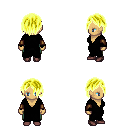
a pixel art fantasy rpg character, female body template, human, tanned skin, black robe, teal pants, gold bangs hairstyle, leather bracers, maroon shoes, four views (front, back, left, right), 2x2 character sprite sheet, small pixel art, hard edges, no anti-aliasing